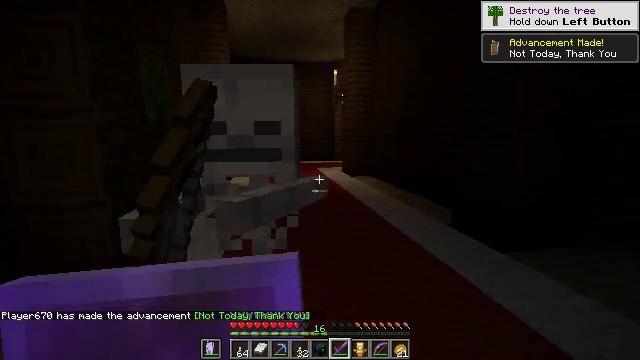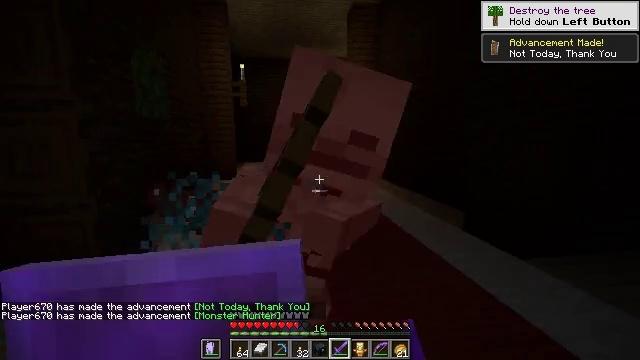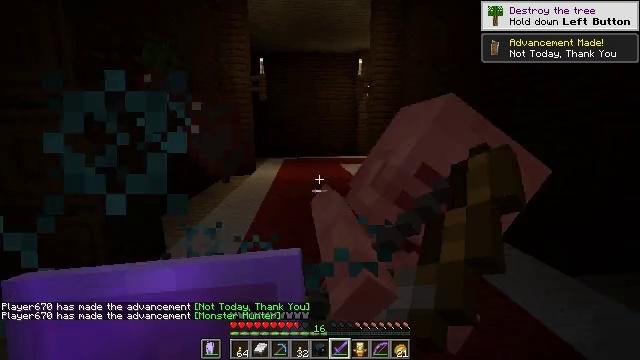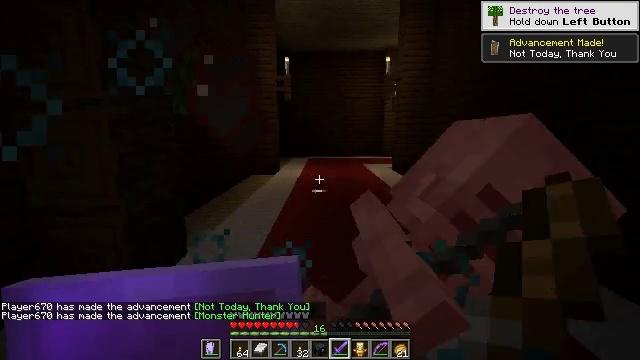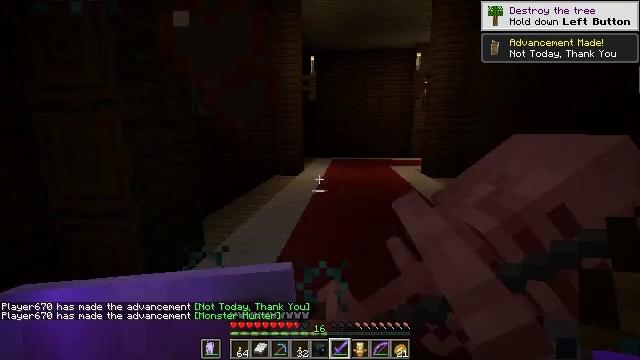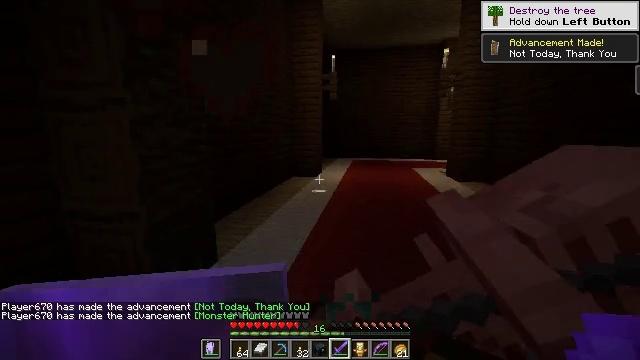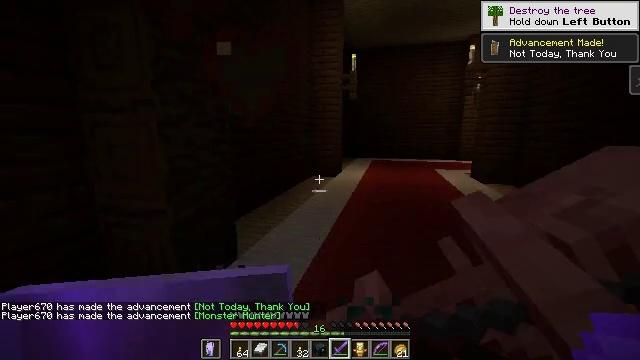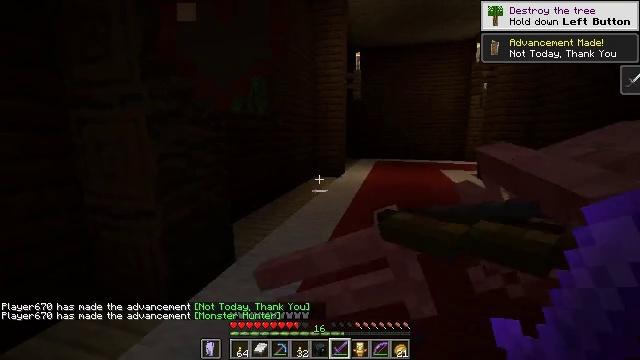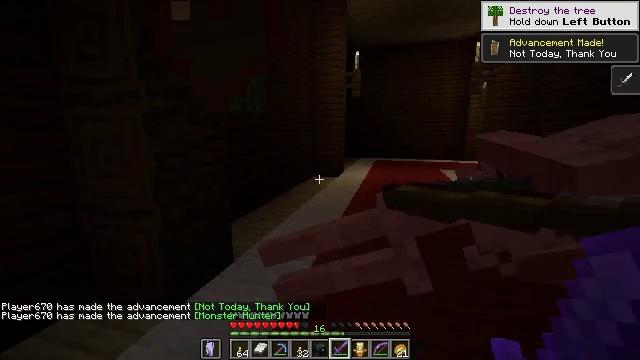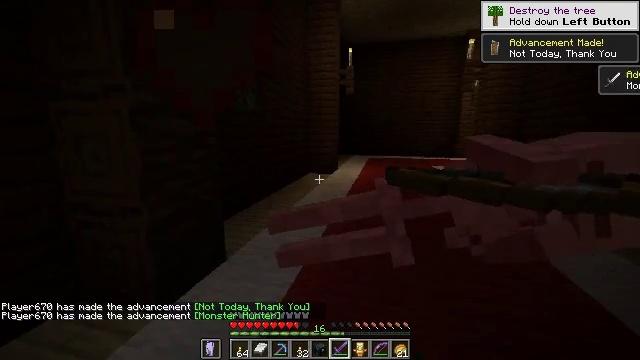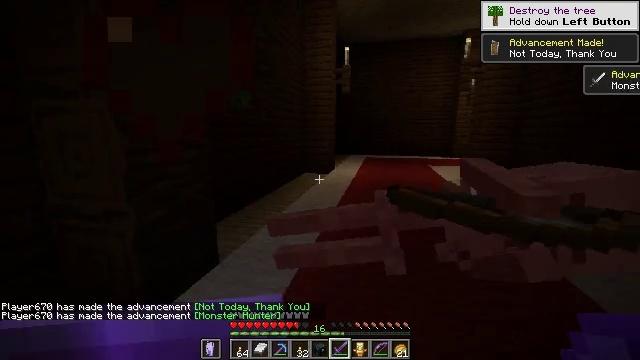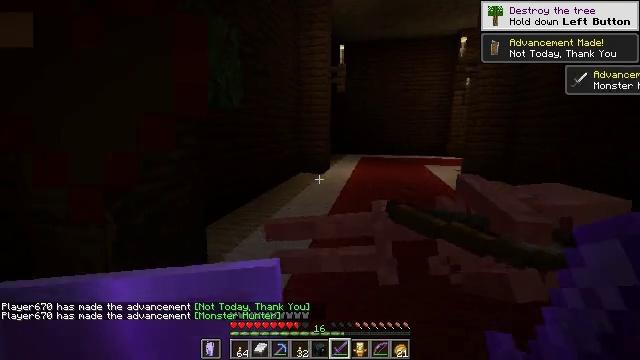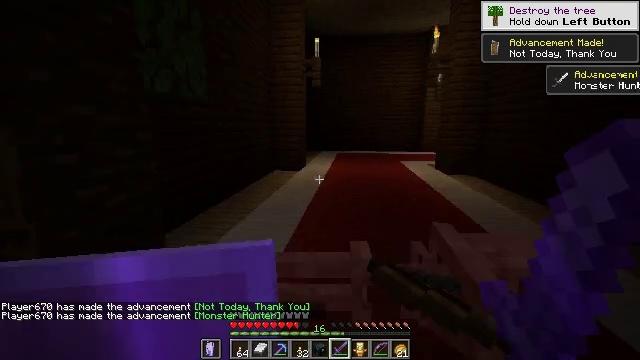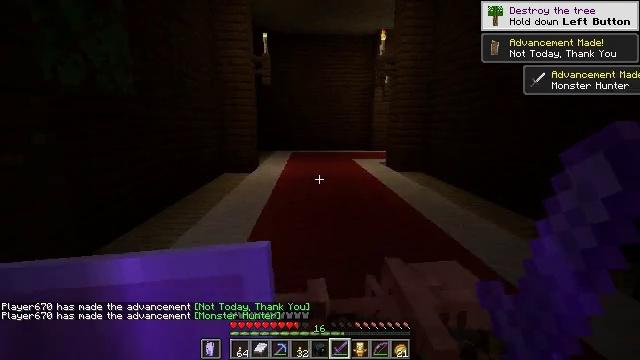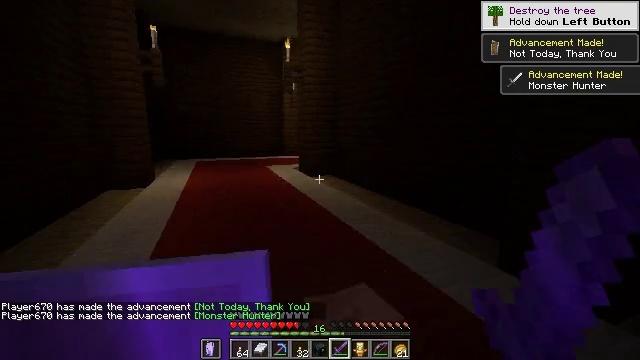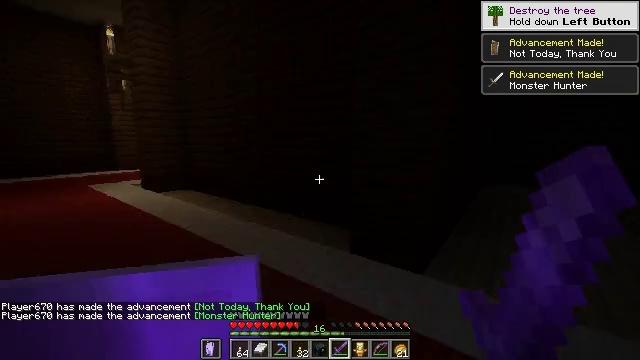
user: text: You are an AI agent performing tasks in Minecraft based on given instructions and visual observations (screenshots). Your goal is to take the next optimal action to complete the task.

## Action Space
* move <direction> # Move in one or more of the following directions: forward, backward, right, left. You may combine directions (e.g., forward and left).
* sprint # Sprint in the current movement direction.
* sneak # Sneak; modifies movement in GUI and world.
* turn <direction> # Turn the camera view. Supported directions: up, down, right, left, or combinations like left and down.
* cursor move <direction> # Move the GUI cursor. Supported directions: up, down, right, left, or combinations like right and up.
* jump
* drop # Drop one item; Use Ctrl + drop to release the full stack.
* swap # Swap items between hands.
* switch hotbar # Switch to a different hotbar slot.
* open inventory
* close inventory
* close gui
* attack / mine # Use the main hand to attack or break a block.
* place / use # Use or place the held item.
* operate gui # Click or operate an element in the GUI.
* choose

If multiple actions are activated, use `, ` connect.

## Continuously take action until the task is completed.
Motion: motion action
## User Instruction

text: Mine the red carpet.
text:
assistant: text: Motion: move forward
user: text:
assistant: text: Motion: move forward, turn left
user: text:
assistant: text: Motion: move forward, turn left
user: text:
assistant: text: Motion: move forward, turn left
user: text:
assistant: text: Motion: move forward, turn left
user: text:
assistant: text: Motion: turn left
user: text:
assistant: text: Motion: no_op
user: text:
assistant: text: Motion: no_op
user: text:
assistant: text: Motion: turn right
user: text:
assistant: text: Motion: move forward
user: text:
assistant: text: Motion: move forward, turn right
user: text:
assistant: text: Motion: move forward, turn right
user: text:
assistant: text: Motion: move forward, turn right
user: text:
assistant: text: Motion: move forward, turn right and up
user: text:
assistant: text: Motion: move forward and move left, turn right and up
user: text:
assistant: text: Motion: move forward and move left, turn right
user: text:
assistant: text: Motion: move left, turn right
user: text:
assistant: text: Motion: move left, turn right
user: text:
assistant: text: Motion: turn right
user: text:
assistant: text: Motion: turn right
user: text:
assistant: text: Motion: move back, turn right
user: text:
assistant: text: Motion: move back, turn right
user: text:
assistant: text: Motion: move back, turn right
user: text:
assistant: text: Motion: move back, turn right
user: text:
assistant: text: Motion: move back, turn right and up
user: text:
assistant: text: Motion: turn right and up
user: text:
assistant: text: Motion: turn right and up
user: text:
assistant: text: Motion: no_op
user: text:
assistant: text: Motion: no_op
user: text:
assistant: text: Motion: no_op